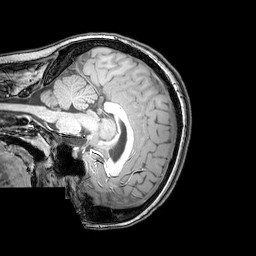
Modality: T1w
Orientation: sagittal
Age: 23
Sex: female
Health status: healthy
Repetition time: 0.081 s
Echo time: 0.037 s